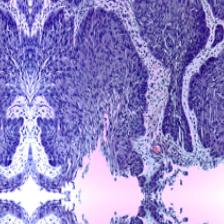
Diagnosis: OSCC